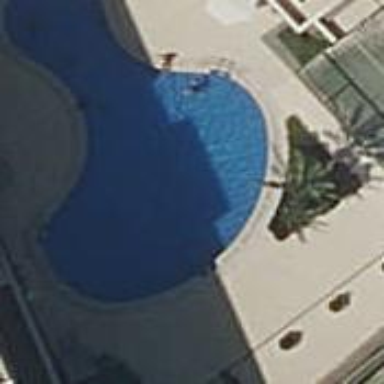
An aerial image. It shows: Swimming pool located in leisure land.